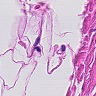
Metastatic tissue present: no